Question: How do I create "stacked" UITextFields like the picture attached?

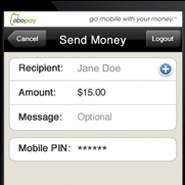
Answer: That looks like a UITableView with the style set to "Grouped"